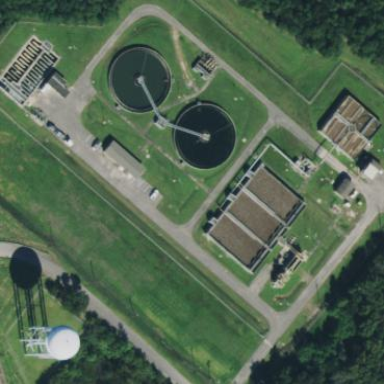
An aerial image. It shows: View of wastewater plant.